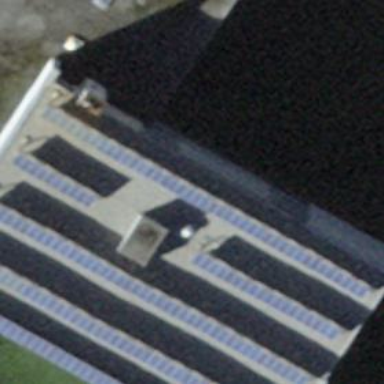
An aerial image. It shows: Solar power generator utilizing photovoltaic technology with solar photovoltaic panels.